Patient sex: F
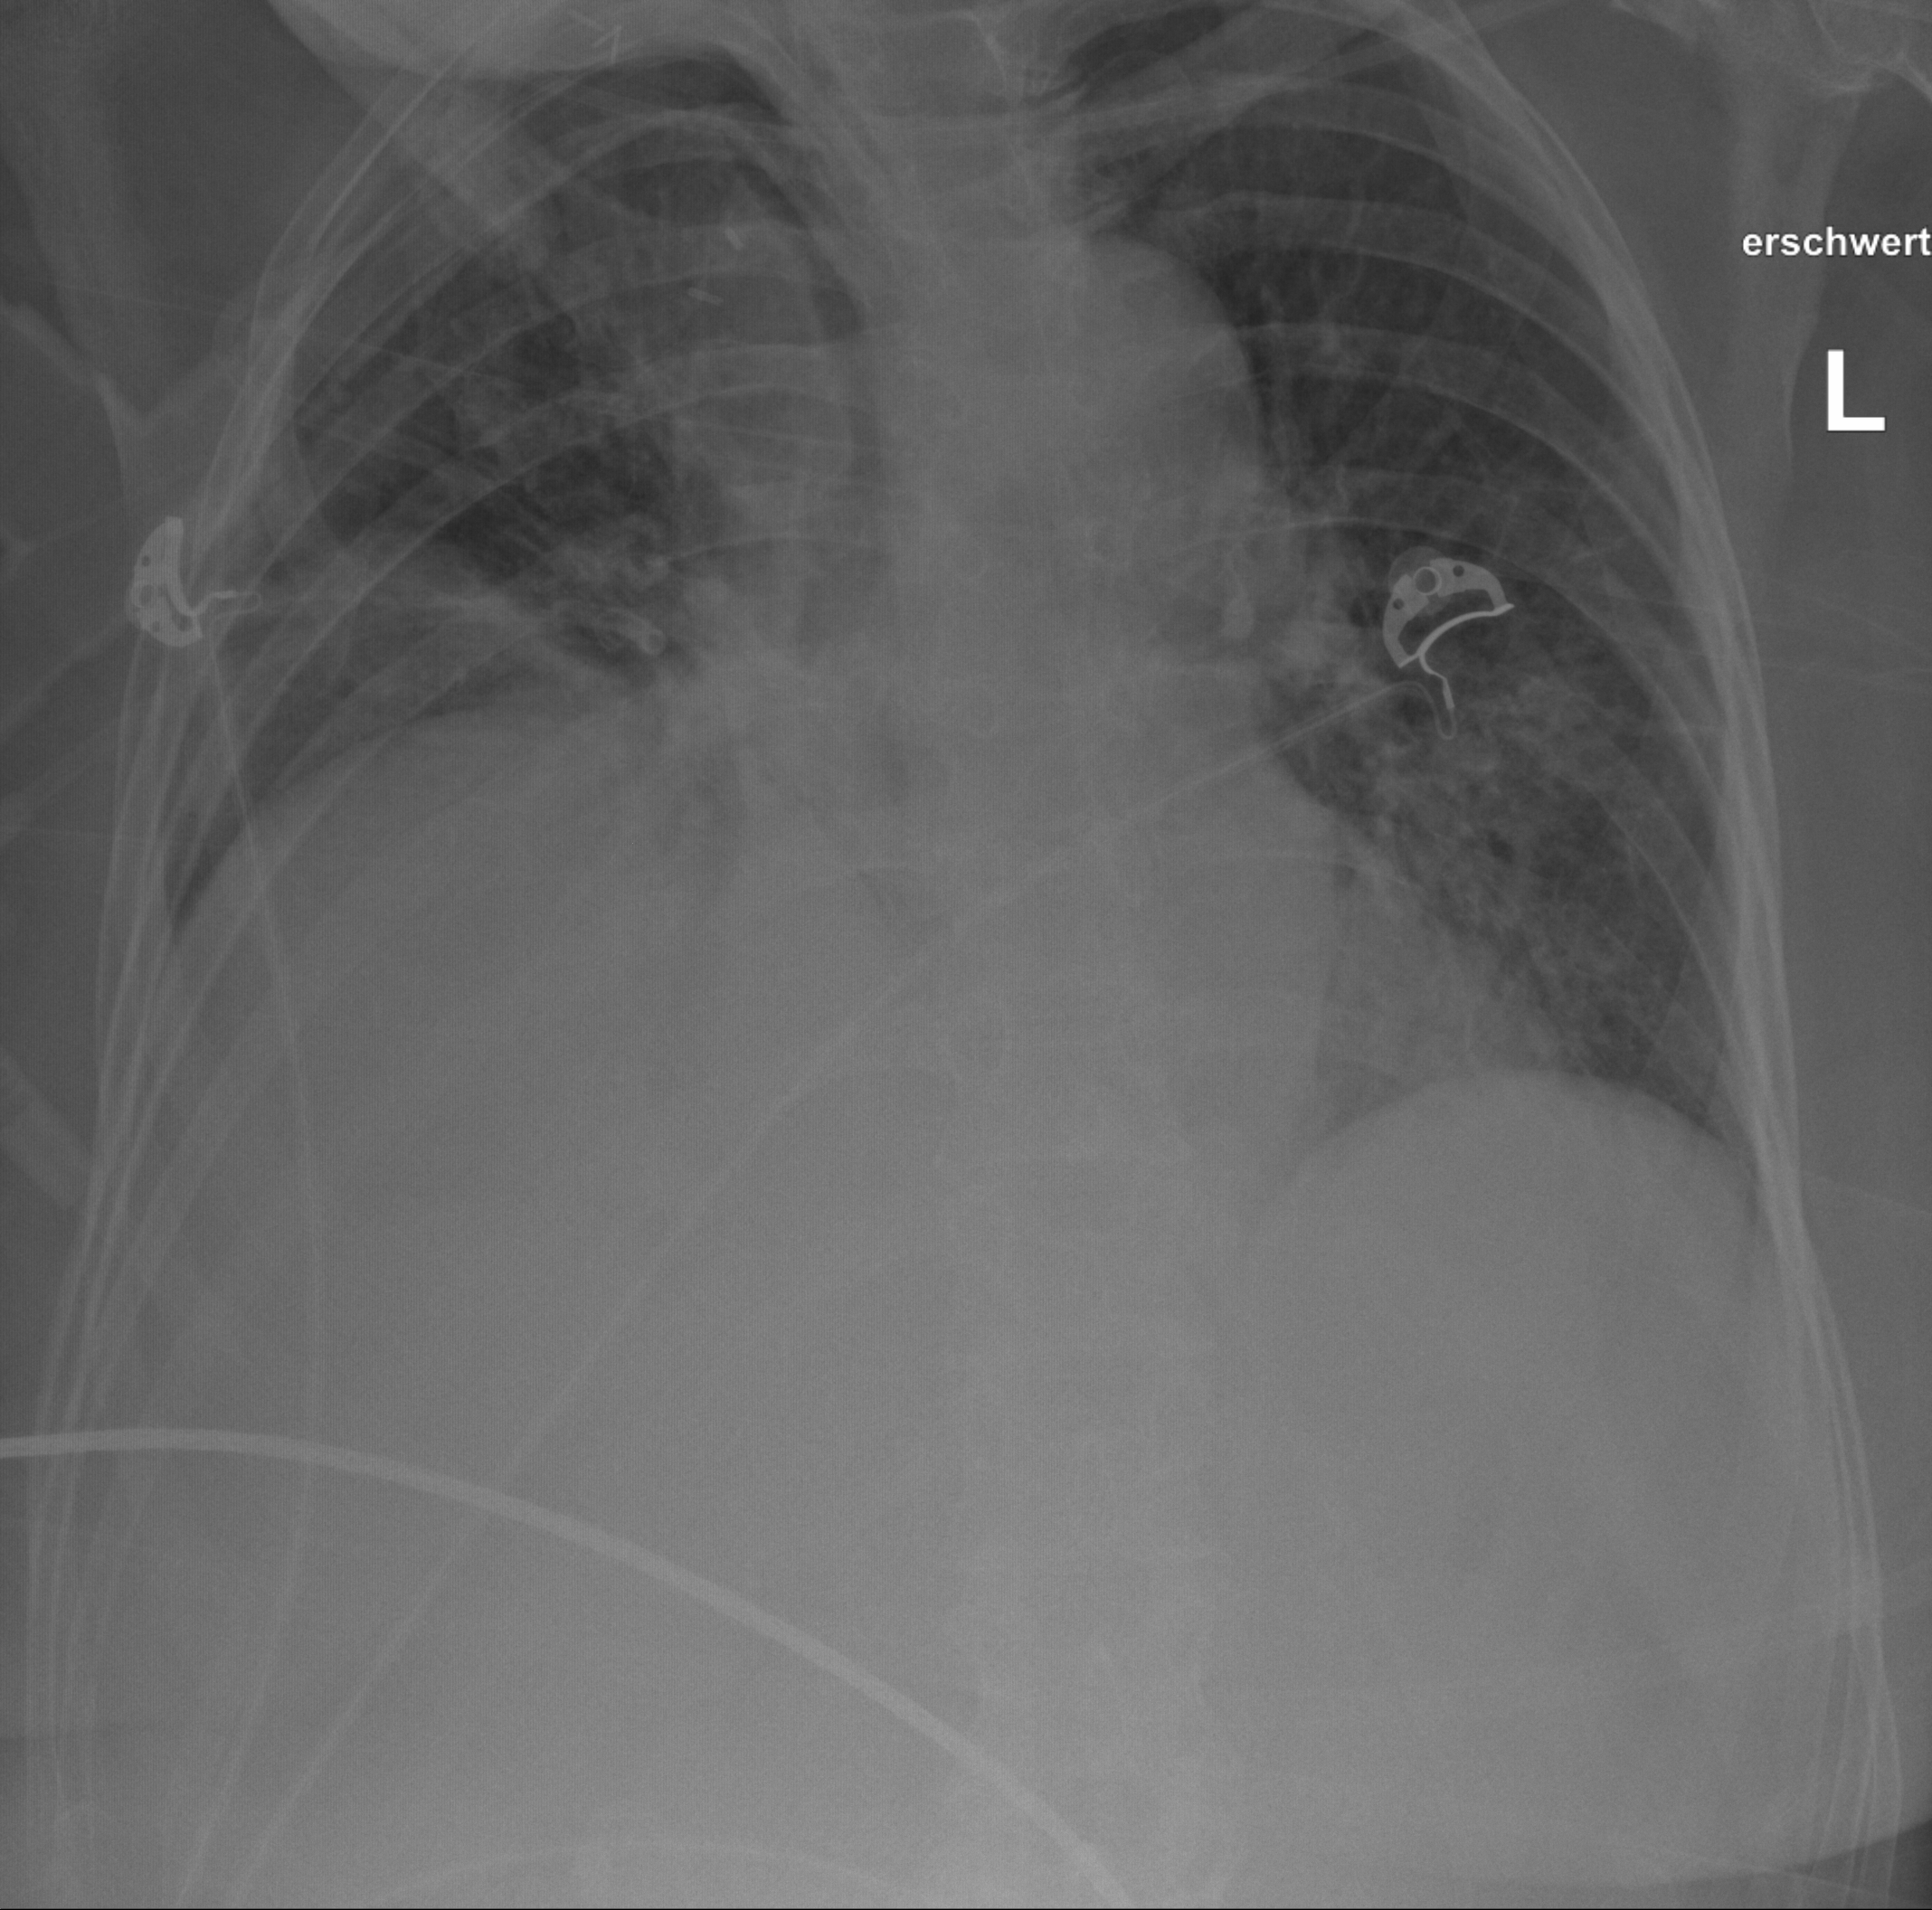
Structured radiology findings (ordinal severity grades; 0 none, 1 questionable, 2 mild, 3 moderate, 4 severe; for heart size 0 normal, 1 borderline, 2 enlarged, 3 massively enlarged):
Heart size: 0
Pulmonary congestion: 1
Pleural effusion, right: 2
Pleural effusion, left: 0
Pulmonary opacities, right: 1
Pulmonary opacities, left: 2
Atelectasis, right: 2
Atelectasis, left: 2